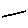
Label: line